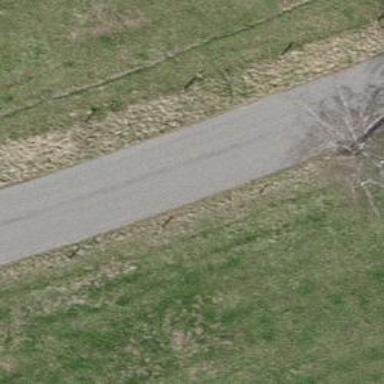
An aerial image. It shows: Unclassified road with asphalt surface.